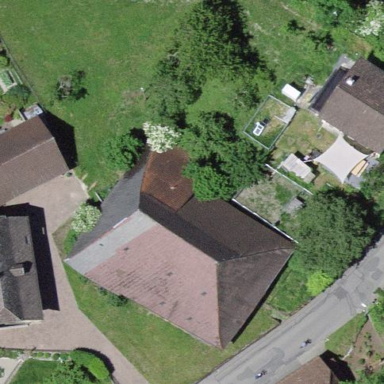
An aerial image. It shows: Farm building.